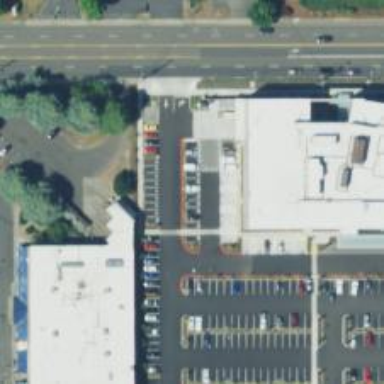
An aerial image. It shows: Parking space is available.